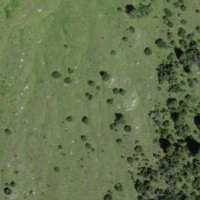
EUNIS habitat code: 26
Species observed at this site:
Marmota marmota